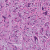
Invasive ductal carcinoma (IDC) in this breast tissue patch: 0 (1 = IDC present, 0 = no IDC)